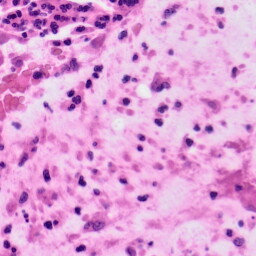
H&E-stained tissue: Colon